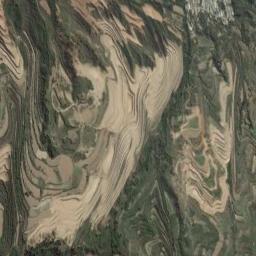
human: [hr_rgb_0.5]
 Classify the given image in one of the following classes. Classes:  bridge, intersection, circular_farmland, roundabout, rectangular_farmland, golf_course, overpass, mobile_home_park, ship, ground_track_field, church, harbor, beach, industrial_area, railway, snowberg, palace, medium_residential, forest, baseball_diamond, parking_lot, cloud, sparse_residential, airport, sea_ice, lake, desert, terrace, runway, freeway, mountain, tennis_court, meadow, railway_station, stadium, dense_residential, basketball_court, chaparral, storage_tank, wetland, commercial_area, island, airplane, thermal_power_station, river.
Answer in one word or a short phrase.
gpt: terrace